Aerial crown-view tile of a tropical tree (Barro Colorado Island, Panama), acquired 20250124:
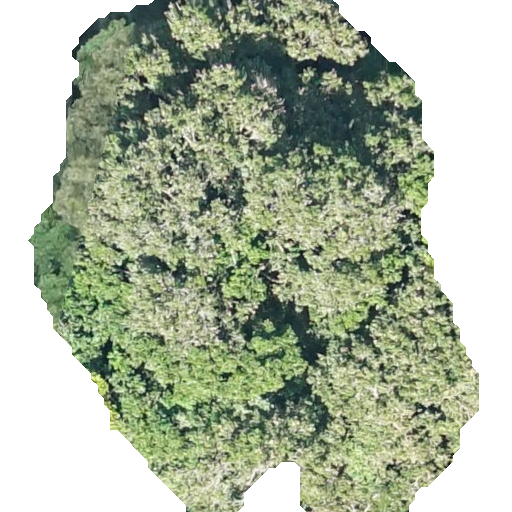
Species: Prioria copaifera
GBIF accepted scientific name: Prioria copaifera
Crown area: 268.715 m²